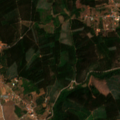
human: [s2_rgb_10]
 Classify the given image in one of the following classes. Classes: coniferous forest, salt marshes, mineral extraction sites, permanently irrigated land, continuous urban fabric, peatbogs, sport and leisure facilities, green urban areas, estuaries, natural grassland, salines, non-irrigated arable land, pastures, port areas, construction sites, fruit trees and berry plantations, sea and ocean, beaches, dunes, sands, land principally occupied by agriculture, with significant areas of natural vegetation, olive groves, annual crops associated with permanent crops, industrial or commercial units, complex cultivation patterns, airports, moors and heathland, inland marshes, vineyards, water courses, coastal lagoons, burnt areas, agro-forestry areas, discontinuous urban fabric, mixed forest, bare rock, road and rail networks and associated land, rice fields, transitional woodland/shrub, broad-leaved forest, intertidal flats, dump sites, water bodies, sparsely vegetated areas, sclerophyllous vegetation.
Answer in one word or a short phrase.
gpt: complex cultivation patterns, broad-leaved forest, mixed forest